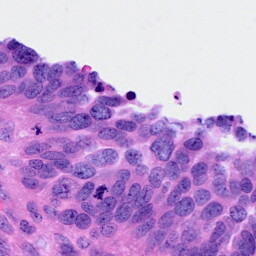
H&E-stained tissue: Ovarian